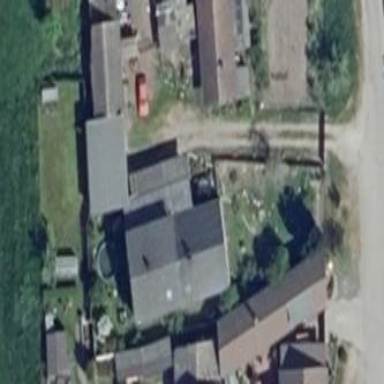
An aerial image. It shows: House with flat grey roof.